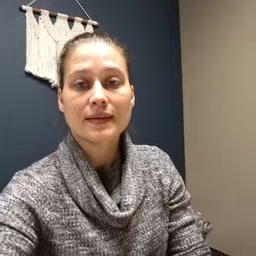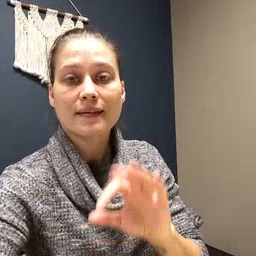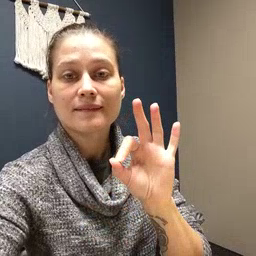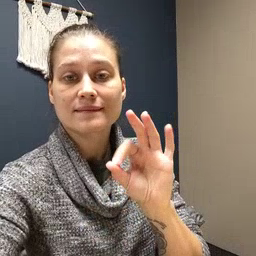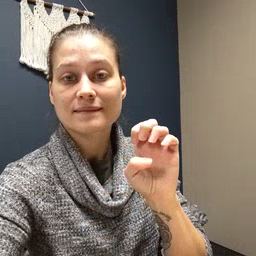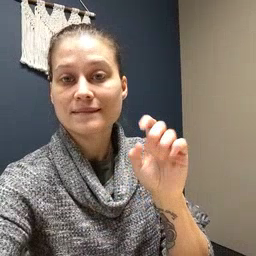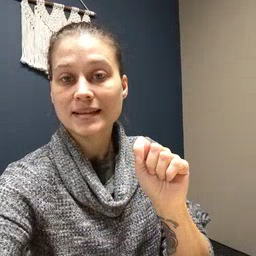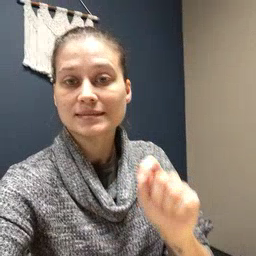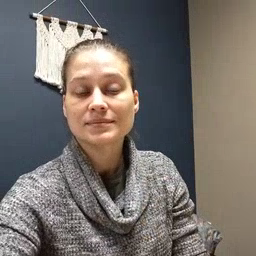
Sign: feet